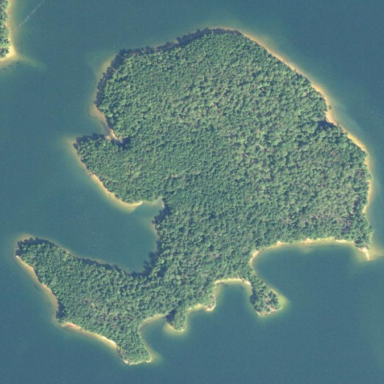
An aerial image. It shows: Image showing island.